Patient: sex M, age 56
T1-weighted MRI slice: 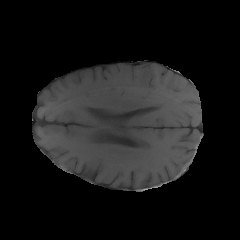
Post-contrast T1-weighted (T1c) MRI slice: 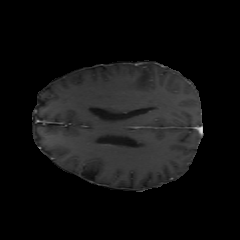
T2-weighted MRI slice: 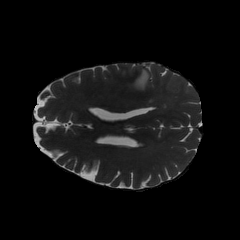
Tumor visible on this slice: yes
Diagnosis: Glioblastoma, IDH-wildtype
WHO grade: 4